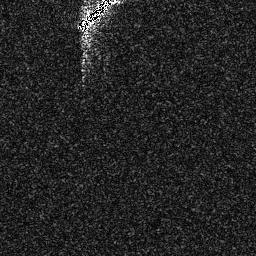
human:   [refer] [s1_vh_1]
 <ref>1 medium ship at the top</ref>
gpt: <box>[[29, 0, 47, 12, 0]]</box>